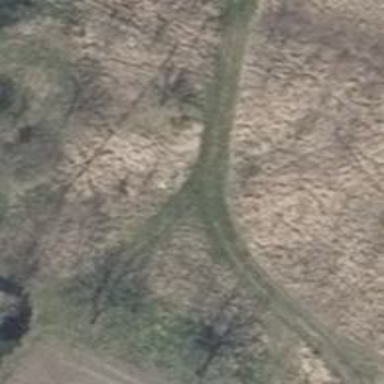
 and having very horrible level of smoothness."